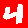
Digit: 4